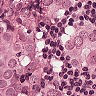
Metastatic tissue present: yes